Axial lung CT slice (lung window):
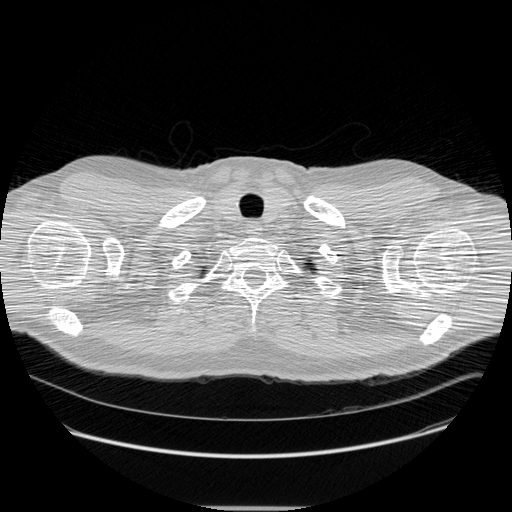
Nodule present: no